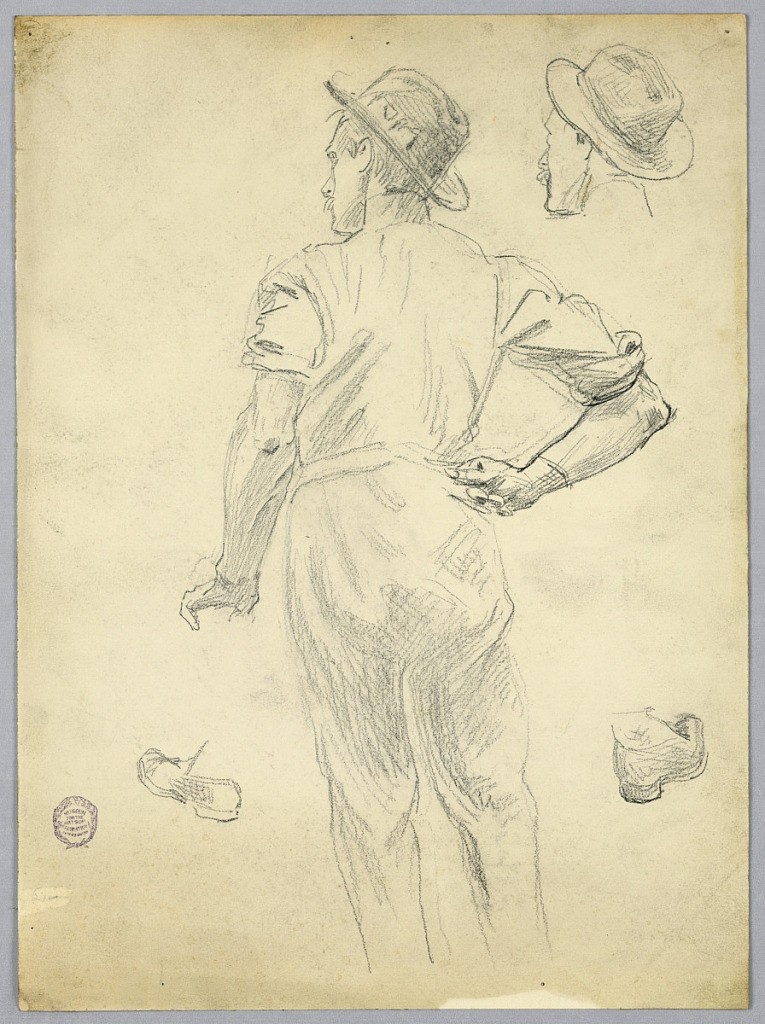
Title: Sketch of a Man
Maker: Francis Augustus Lathrop, American, 1849–1909
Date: ca. 1895
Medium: Graphite on paper
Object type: Drawing
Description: Man in work clothes, seen from behind. Probably a figure study for a wall mural. Sketches of shoes, lower left and right. Sketch of head, upper right.